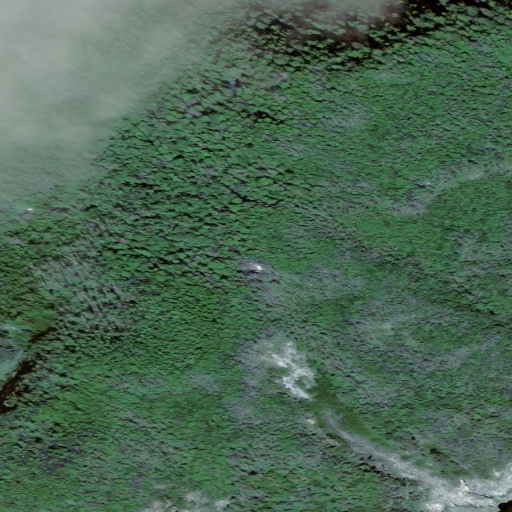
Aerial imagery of cape in Alaska named Cape Chirikof containing only unknown